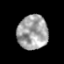
Tissue: prostate
Cell type: T cells
Senescence score: 0.3545
Nuclear area (px): 1022
Mean DAPI intensity: 162.619